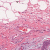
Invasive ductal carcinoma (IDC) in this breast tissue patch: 0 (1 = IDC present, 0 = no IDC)